Interaction volume radius: 5 \u00c5
Interaction volume height: 25 \u00c5
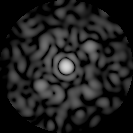
Disorder parameter: 0.7323